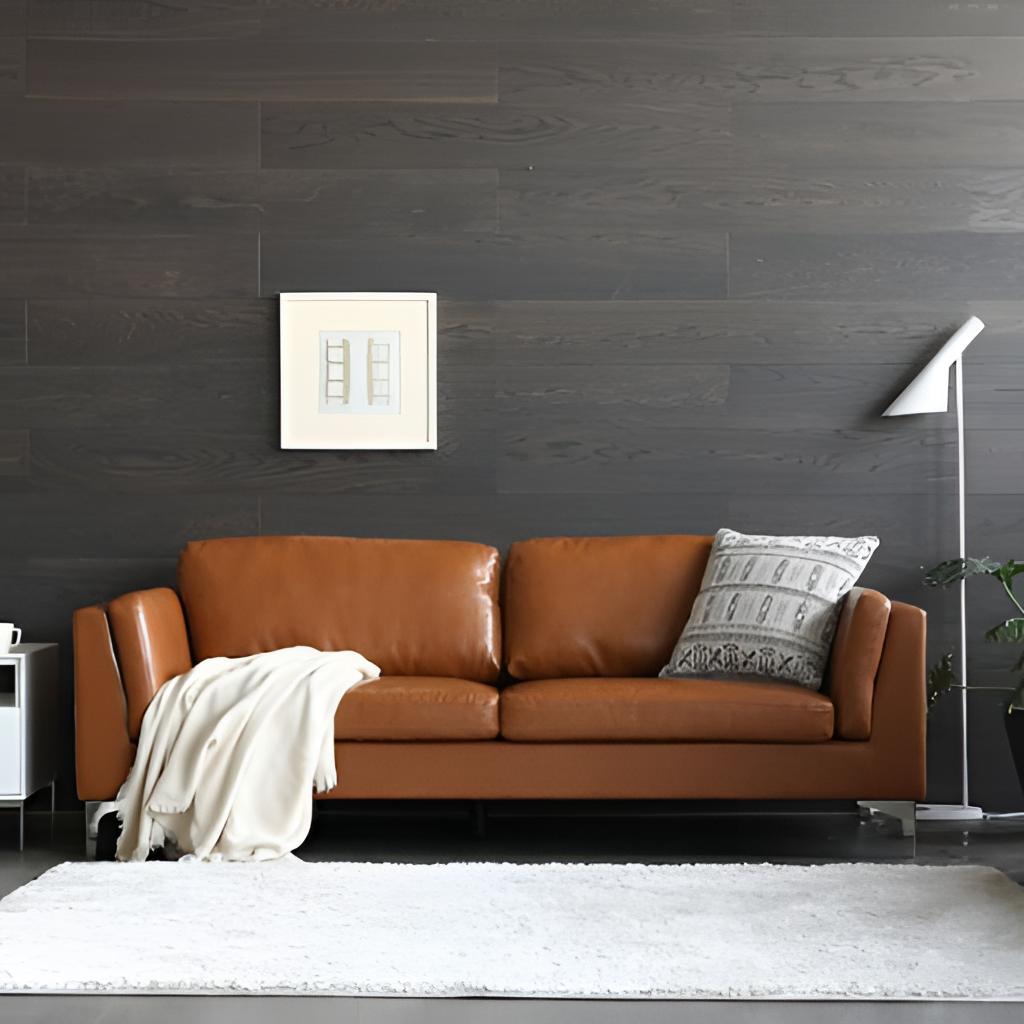
living room, brown leather sofa, wood wallpaper, with plank pattern, carpet flooring, with solid pattern, contemporary